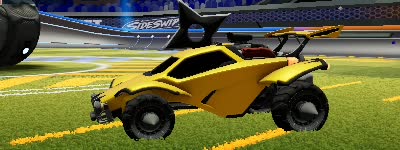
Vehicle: octane